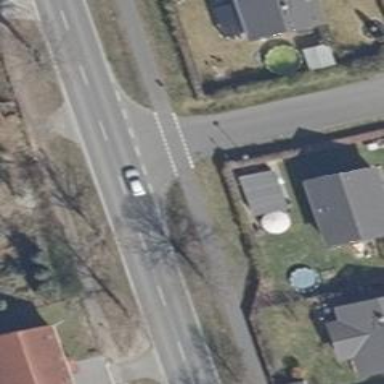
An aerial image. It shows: Smooth asphalt road in residential area.